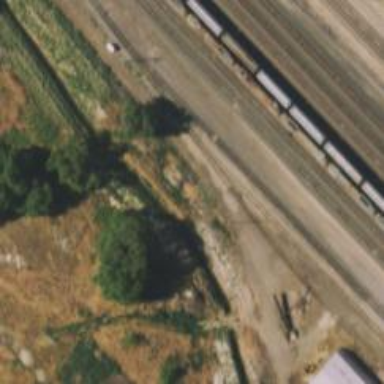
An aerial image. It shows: Railway yard.